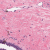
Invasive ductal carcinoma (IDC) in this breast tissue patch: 0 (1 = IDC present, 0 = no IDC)